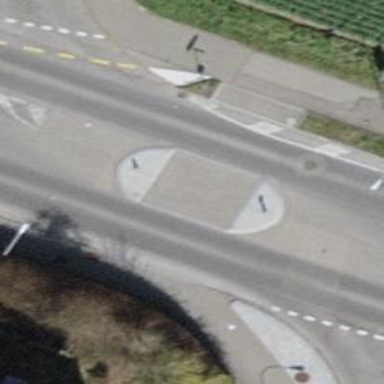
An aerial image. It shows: Tertiary road with asphalt surface and separate sidewalk.